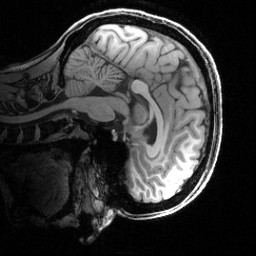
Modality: T1w
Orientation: sagittal
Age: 28
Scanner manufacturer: siemens
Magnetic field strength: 3 T
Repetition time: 2.5 s
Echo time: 0.00444 s